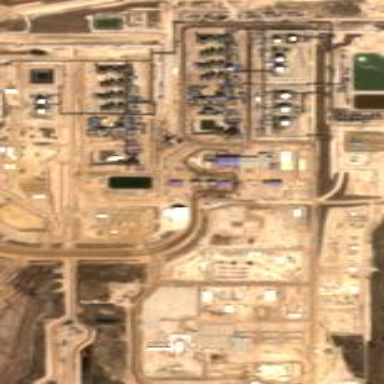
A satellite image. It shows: Industrial area focused on oil production.